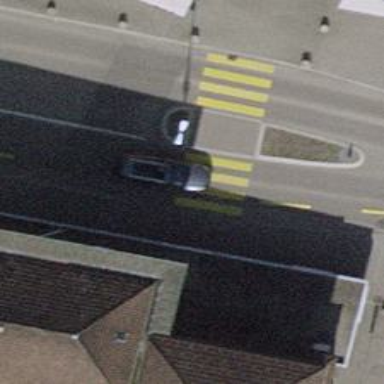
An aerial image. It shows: Uncontrolled zebra crossing with pedestrian island.